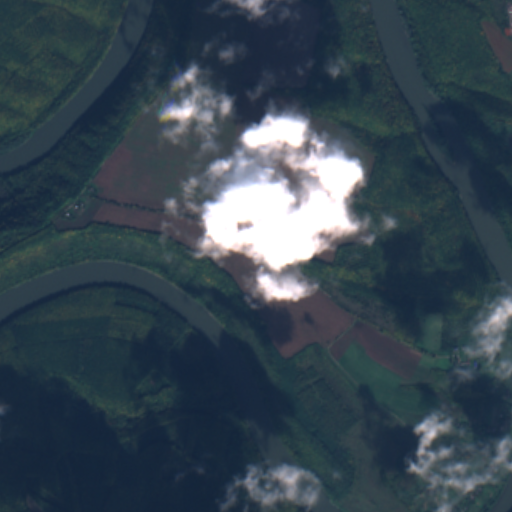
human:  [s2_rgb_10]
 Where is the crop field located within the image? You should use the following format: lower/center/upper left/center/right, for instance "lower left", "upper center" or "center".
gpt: The crop field is located in the lower right of the image.
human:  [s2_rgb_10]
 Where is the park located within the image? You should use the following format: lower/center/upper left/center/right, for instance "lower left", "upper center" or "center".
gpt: The park is located in the lower right of the image.
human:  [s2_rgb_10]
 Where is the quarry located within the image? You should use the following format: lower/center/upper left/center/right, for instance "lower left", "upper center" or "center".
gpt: The quarry is located in the upper right of the image.
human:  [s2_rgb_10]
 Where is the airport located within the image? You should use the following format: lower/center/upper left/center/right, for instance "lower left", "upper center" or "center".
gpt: There is no airport in the image.